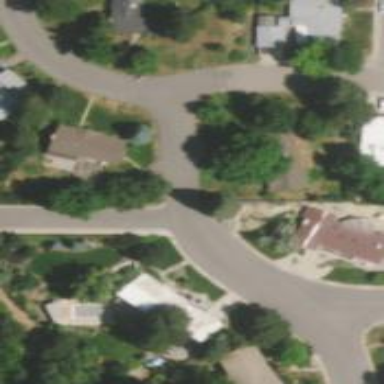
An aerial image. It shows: Asphalt road in residential area.